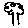
Label: tree